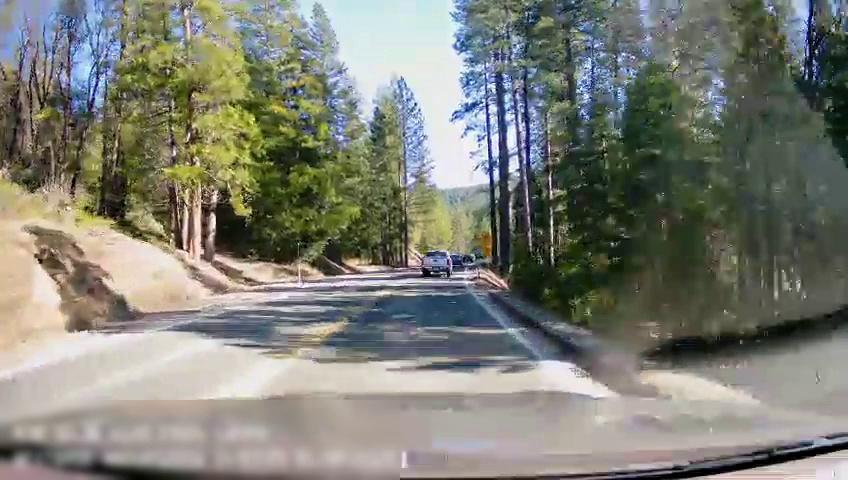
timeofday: Day
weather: Sunny
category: Drivable Space
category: Vehicles | Car
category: Vehicles | Car
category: Vehicles | Truck
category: Lanes | Opposite Lane
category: Lanes | Current Lane